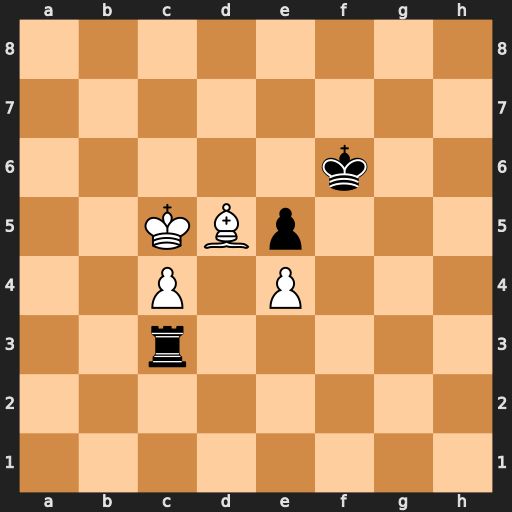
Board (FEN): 8/8/5k2/2KBp3/2P1P3/2r5/8/8
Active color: w
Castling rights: -
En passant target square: -
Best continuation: Kd6 Rh3 c5